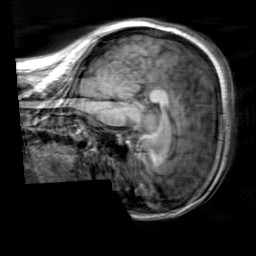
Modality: T1w
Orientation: sagittal
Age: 20
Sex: female
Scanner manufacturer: siemens
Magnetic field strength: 3 T
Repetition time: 2.3 s
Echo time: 0.00303 s